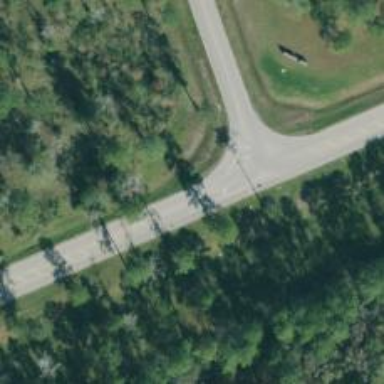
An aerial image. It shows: Secondary link road.